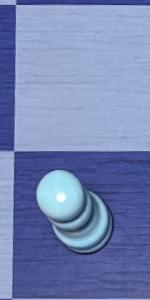
Label: Pawn_White